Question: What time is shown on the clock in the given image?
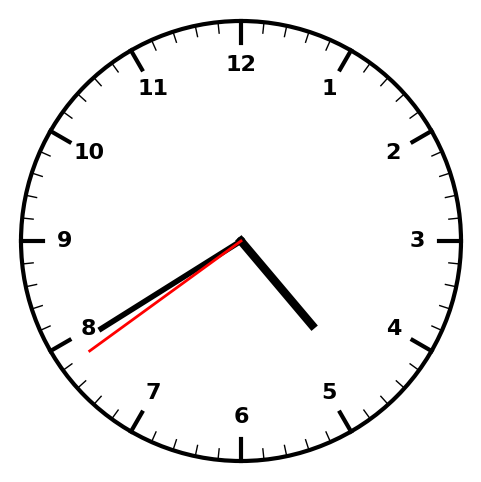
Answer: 04:39:39